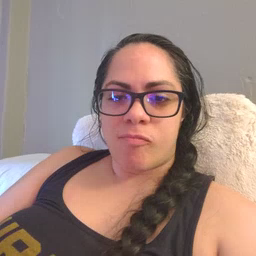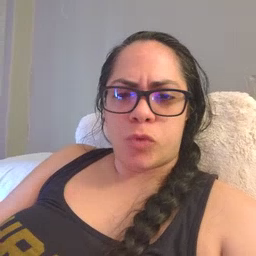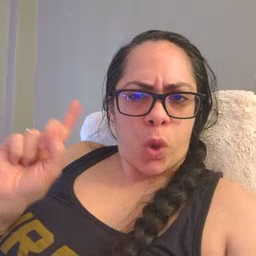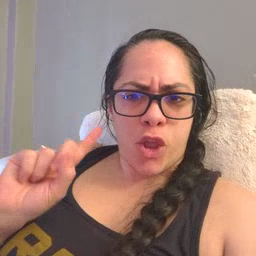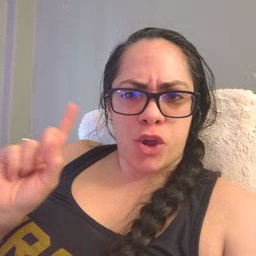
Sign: where